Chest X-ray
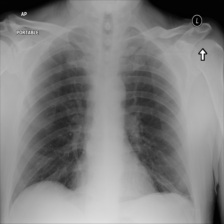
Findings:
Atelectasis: positive
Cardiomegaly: negative
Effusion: negative
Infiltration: negative
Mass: negative
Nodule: negative
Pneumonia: negative
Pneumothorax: negative
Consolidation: negative
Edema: negative
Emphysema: negative
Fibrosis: negative
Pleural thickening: negative
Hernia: negative